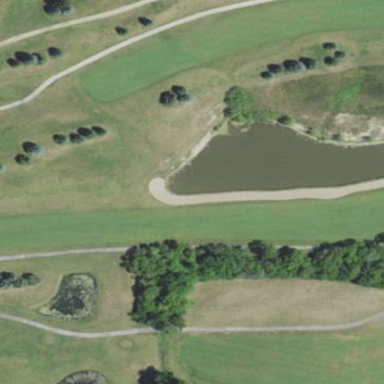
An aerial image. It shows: Golf fairway in the image.